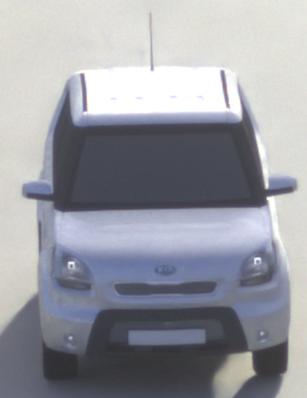
Make: KIA
Model: Soul 1.6
Detailed model: Soul (AM)
Model produced from: 2009/02
Model produced until: 2009/11
Doors: 5
Color: white
Road condition: dry road
Daytime: morning or afternoon
Contrast: medium contrast